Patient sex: F
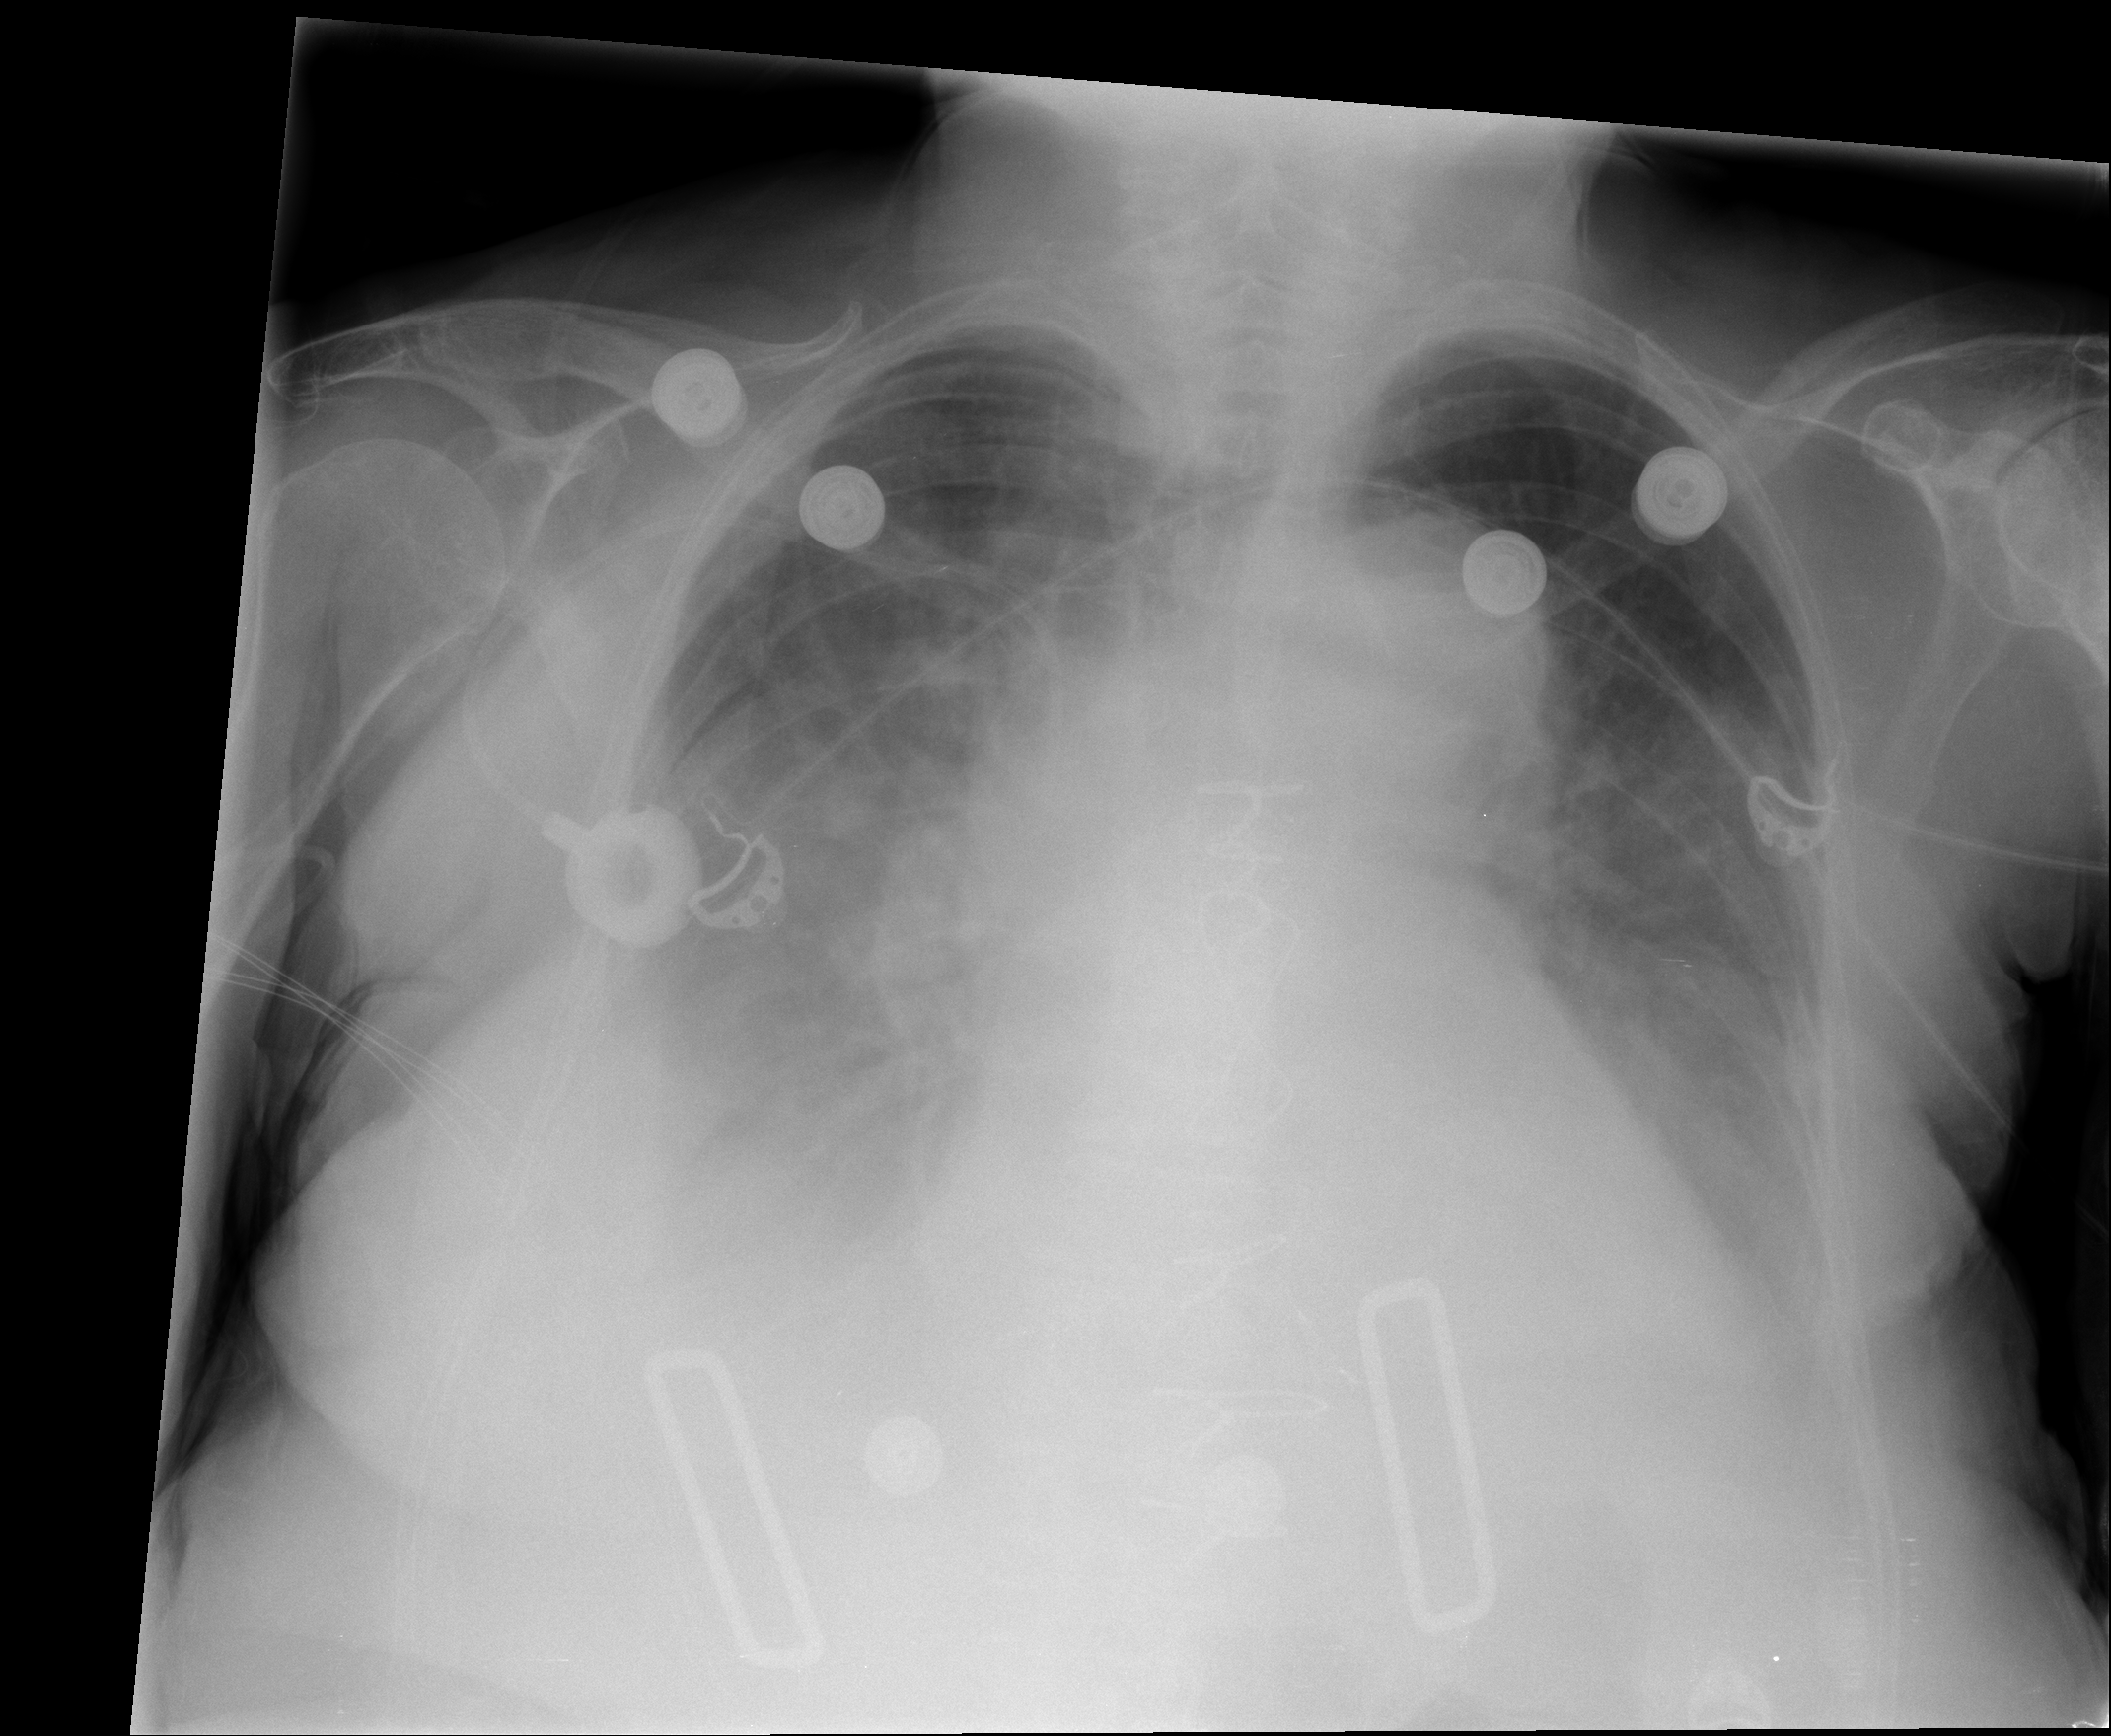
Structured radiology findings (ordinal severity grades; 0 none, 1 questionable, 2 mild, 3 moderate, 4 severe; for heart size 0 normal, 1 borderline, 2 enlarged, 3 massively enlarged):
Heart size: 3
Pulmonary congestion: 3
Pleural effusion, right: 3
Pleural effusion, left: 3
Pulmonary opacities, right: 2
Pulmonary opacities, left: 2
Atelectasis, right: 2
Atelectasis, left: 2